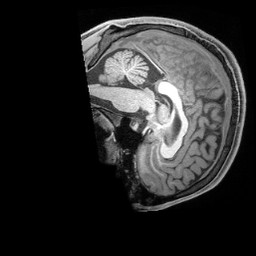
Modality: T1w
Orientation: sagittal
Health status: healthy
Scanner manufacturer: siemens
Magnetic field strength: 3 T
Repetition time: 2.4 s
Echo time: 0.00201 s